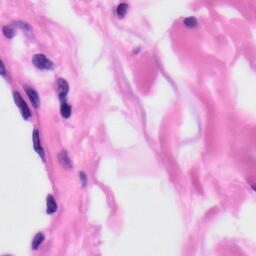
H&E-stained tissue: Skin